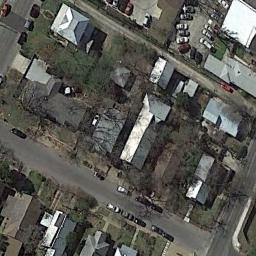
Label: medium_residential